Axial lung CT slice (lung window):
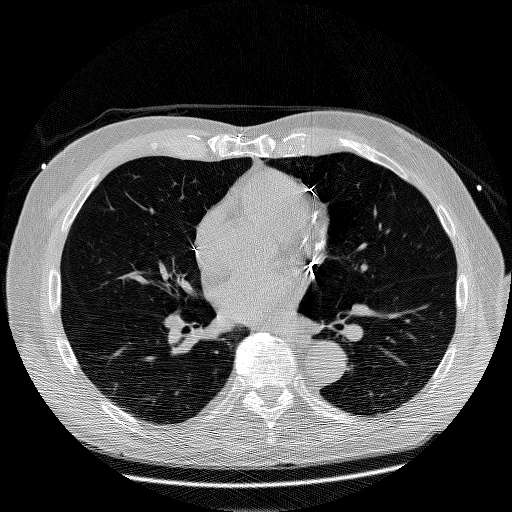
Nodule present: no